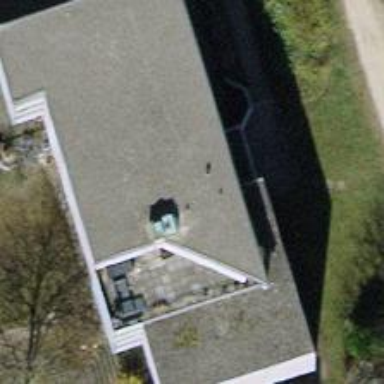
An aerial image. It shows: Building with apartments and flat roof.